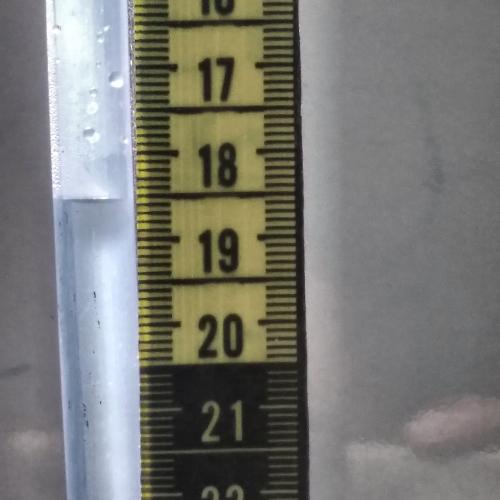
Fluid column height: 18.6 cm